Field crop: maize
Growth stage: 2
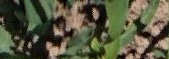
Species: maize